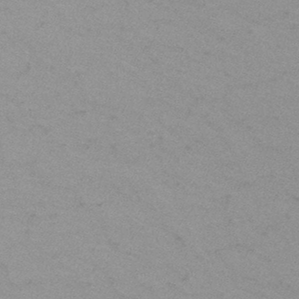
Label: frost